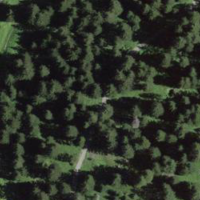
EUNIS habitat code: 43
Species observed at this site:
Vaccinium myrtillus
Rosa pendulina